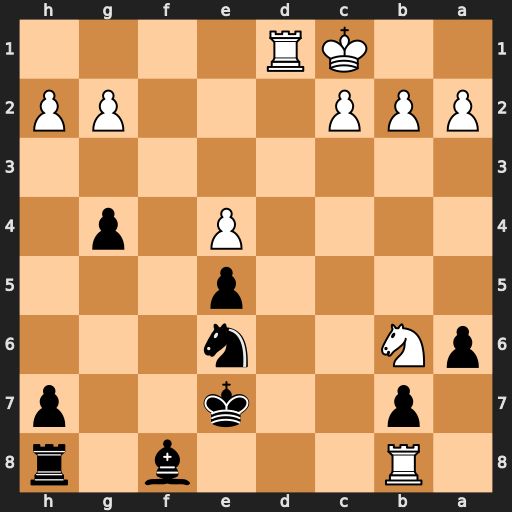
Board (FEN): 1R3b1r/1p2k2p/pN2n3/4p3/4P1p1/8/PPP3PP/2KR4
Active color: b
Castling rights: -
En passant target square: -
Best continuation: Bh6+ Kb1 Rxb8